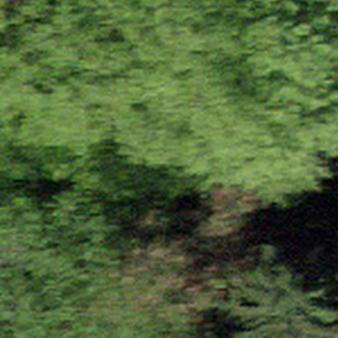
Label: other